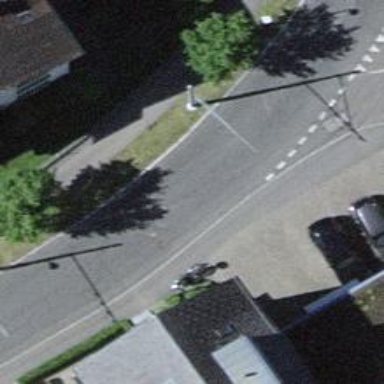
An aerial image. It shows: Residential road with asphalt surface and sidewalks on both sides. Trolley wires are present along the road.